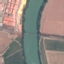
Land use / land cover class: River